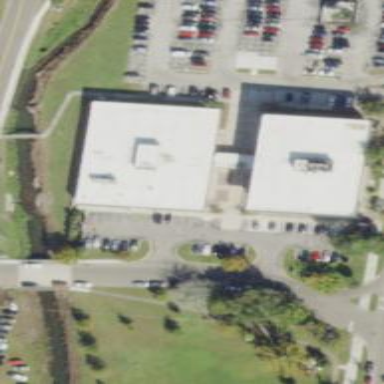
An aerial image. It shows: Public building.